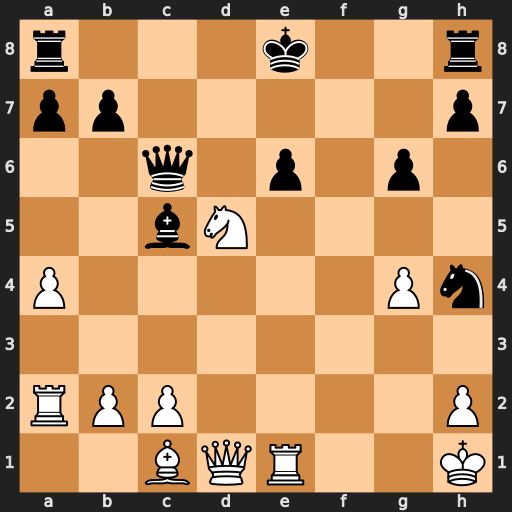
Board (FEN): r3k2r/pp5p/2q1p1p1/2bN4/P5Pn/8/RPP4P/2BQR2K
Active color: w
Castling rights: kq
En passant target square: -
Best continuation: Rxe6+ Qxe6 Nc7+ Kf7 Nxe6